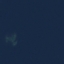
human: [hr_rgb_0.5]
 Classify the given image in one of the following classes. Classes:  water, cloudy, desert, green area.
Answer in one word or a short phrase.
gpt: water